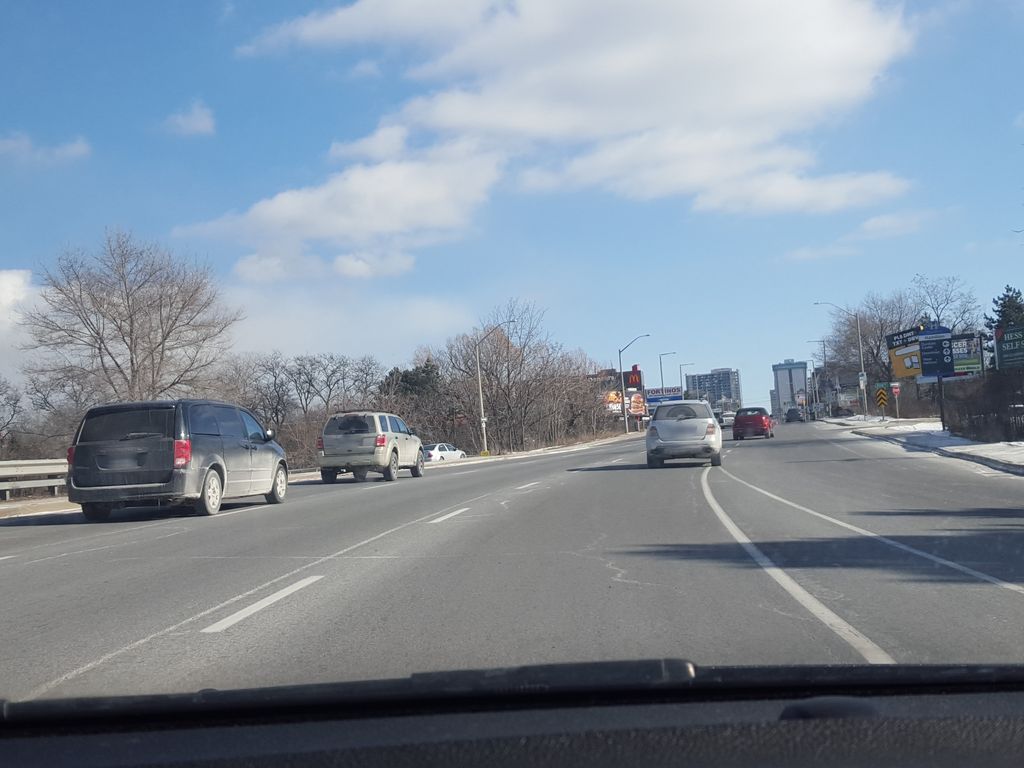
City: hamilton